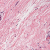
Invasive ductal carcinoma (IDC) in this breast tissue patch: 0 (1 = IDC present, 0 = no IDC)